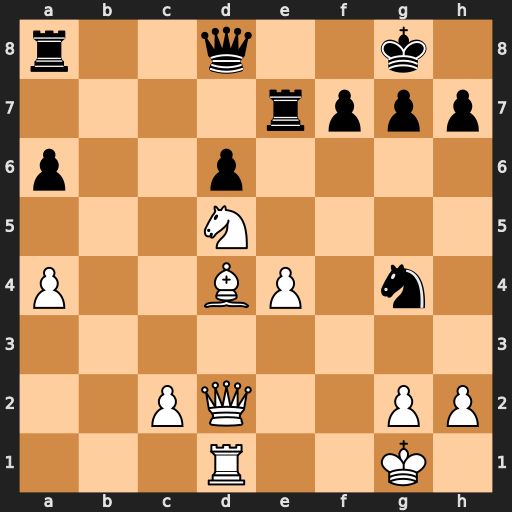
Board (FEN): r2q2k1/4rppp/p2p4/3N4/P2BP1n1/8/2PQ2PP/3R2K1
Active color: w
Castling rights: -
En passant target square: -
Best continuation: Qg5 Re5 Qxg4